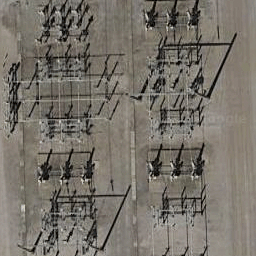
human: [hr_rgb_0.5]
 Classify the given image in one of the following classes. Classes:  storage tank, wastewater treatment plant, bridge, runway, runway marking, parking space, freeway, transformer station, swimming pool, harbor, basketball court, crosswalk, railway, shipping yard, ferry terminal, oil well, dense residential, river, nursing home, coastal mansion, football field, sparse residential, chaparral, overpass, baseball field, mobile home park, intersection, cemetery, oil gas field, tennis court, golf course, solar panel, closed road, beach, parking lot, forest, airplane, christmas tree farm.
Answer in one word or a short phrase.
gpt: transformer station